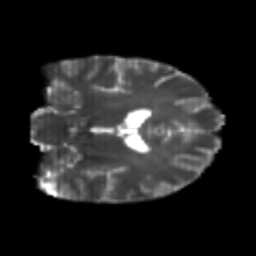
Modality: T2w
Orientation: coronal
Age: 26
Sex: male
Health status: healthy
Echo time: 0.074 s